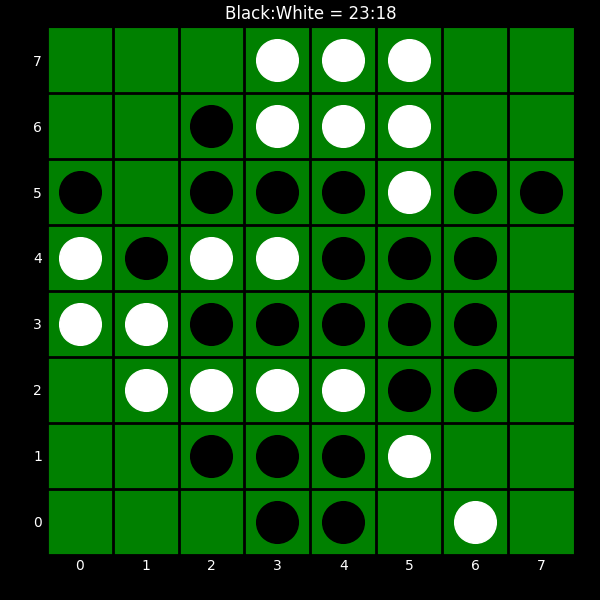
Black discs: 23
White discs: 18